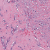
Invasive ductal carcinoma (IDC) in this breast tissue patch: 0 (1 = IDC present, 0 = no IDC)